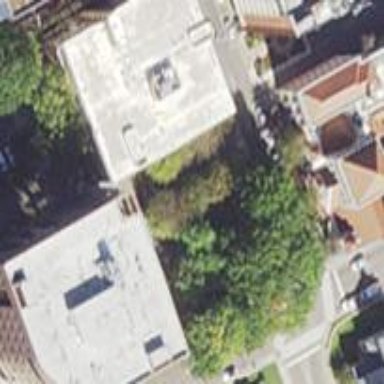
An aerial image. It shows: Library building.